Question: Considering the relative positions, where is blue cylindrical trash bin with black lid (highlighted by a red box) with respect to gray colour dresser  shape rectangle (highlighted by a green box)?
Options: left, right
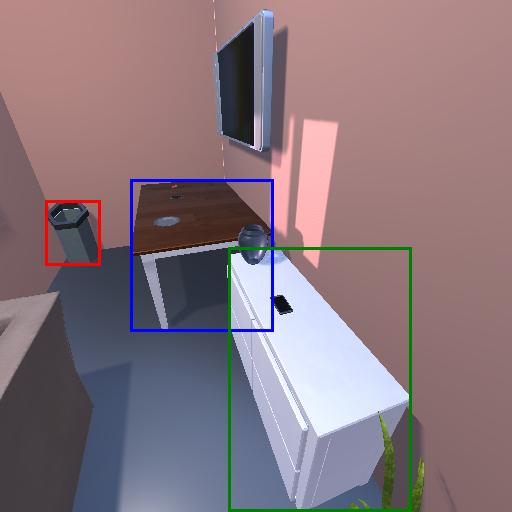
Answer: left